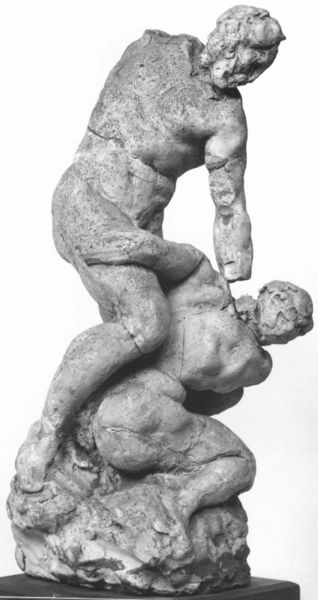
Titel: Samson und Philister
Künstler: Michelangelo
Institution: Florenz, Casa Buonarotti
Schlagwörter: hand, kampf, kopf, kämpfer, mann, nackt, menschen, frau, rücken, arm, stein, figur, keramik, skulptur, beine, bein, risse, gewalt, knien, leib, verteidigung, verwittert, po, männe, männer